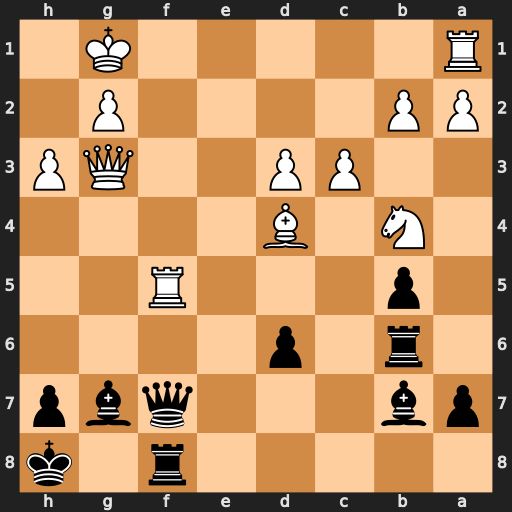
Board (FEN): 5r1k/pb3qbp/1r1p4/1p3R2/1N1B4/2PP2QP/PP4P1/R5K1
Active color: b
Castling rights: -
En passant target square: -
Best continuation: Bxd4+ cxd4 Qxf5